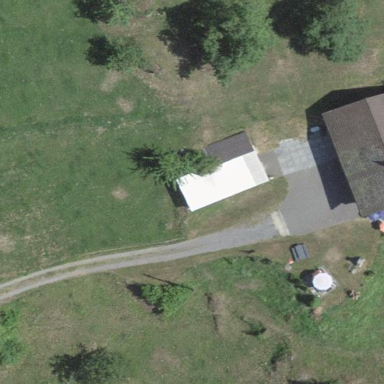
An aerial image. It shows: Farm with farmyard.